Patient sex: F
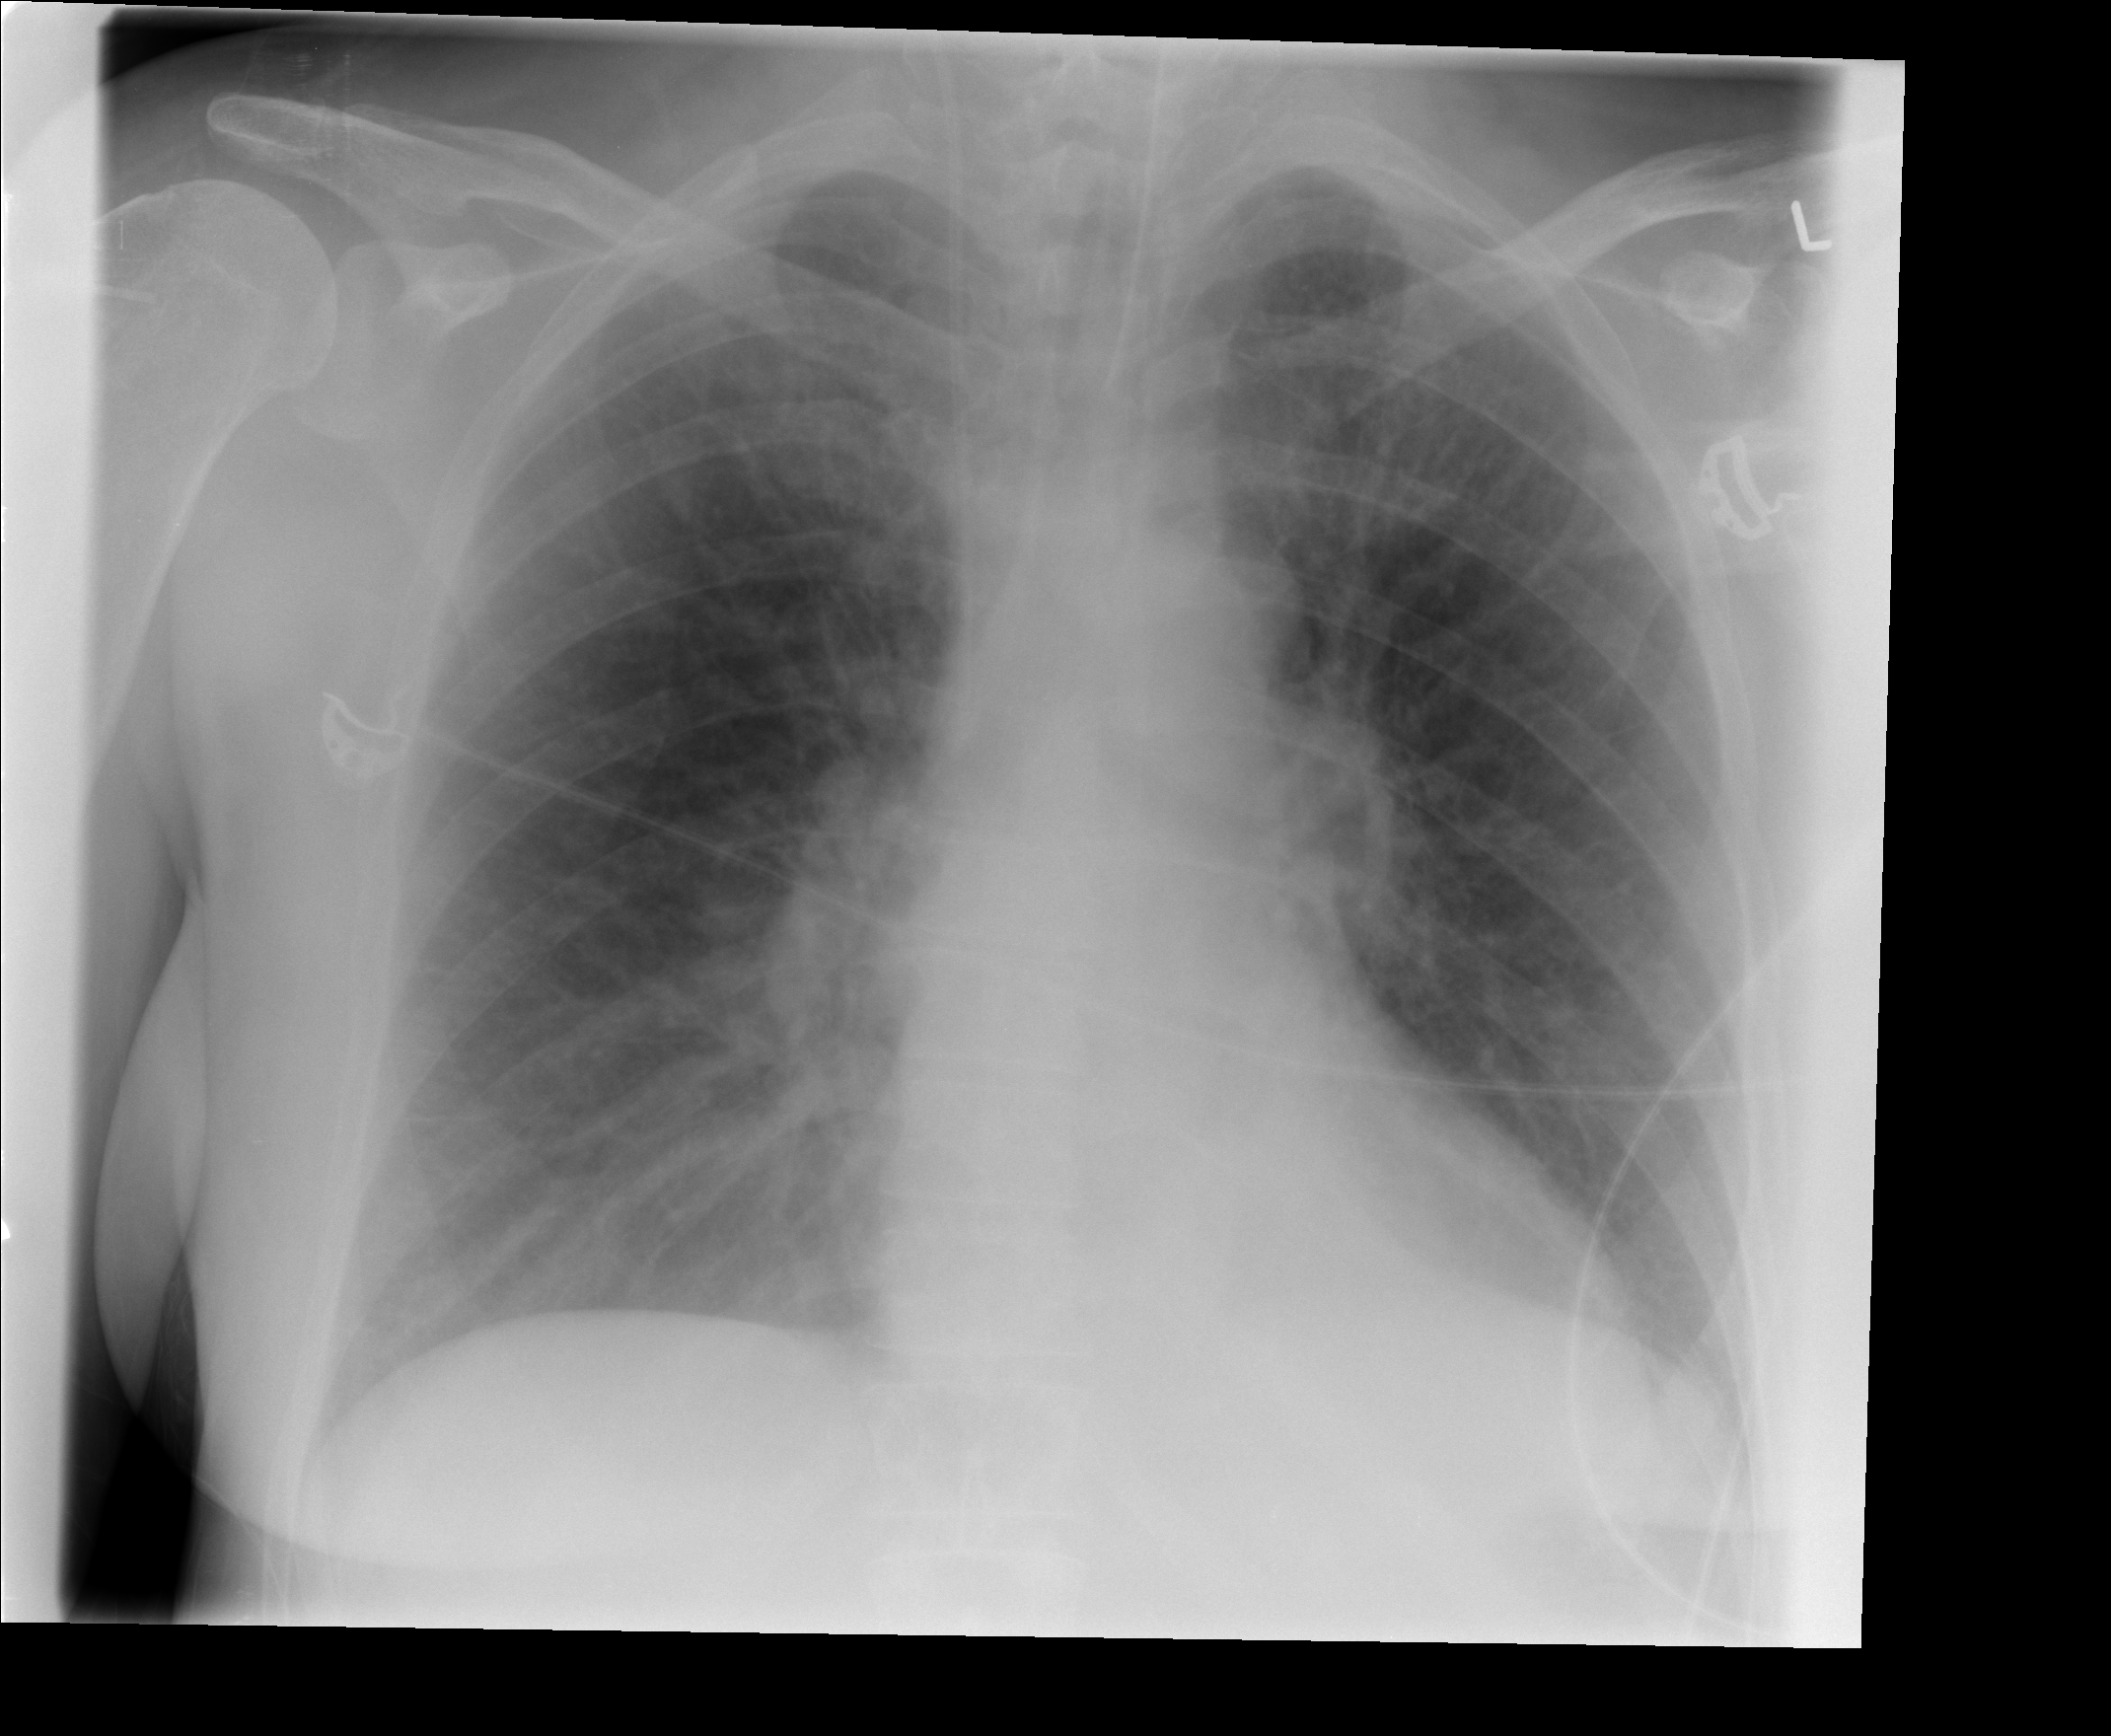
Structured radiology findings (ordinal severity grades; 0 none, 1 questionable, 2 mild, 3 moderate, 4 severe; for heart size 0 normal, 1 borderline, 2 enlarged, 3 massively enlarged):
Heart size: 0
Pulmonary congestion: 1
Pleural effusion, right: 0
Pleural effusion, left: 0
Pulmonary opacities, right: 0
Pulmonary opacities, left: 0
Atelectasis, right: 0
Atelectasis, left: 0